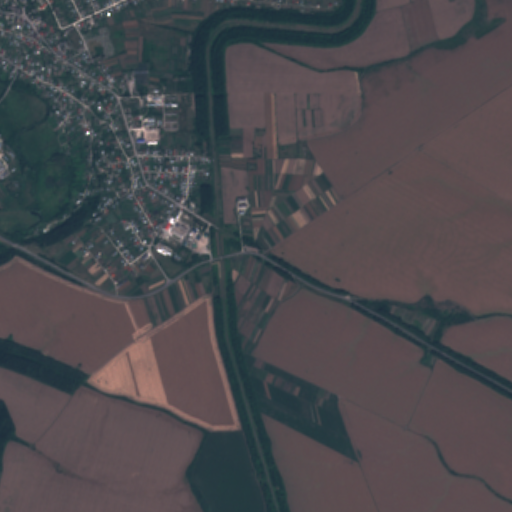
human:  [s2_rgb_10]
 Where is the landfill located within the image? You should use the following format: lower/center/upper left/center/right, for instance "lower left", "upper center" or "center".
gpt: The landfill is located in the center right of the image.
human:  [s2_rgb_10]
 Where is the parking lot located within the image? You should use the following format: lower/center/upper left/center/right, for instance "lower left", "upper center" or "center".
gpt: The parking lot is located in the center left of the image.
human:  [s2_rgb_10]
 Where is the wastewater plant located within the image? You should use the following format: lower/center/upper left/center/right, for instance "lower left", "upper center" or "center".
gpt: The wastewater plant is located in the center left of the image.
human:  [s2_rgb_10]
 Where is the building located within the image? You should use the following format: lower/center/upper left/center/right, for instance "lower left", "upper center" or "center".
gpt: There is no building in the image.